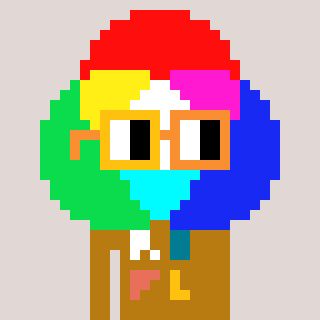
a pixel art character with square yellow and orange glasses, a color circle-shaped head and a gold-colored body on a warm background